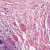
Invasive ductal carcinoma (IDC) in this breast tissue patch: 0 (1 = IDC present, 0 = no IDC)